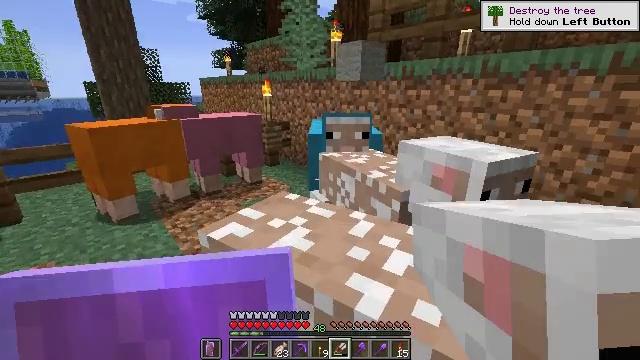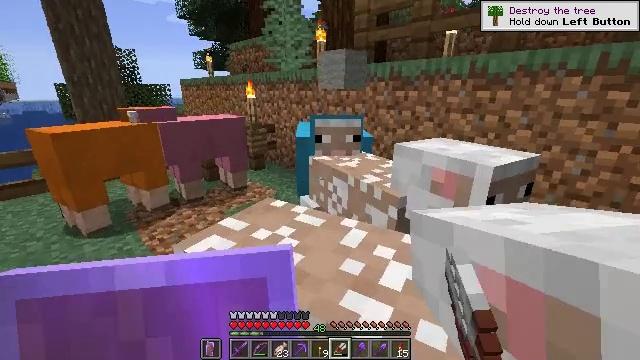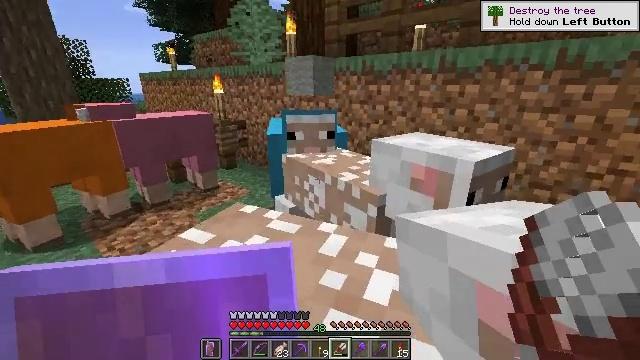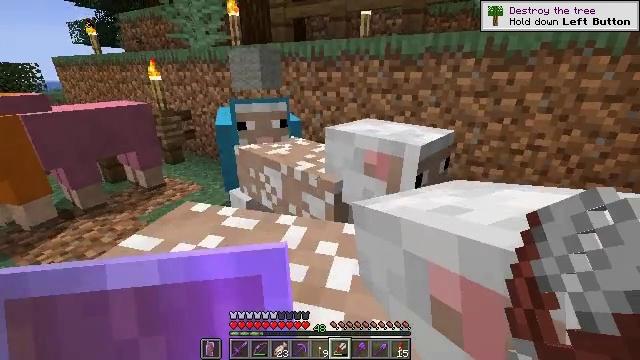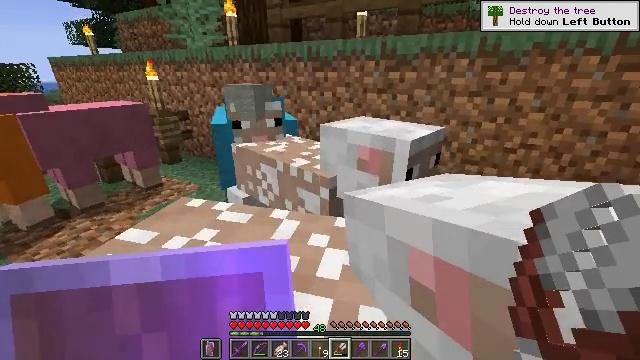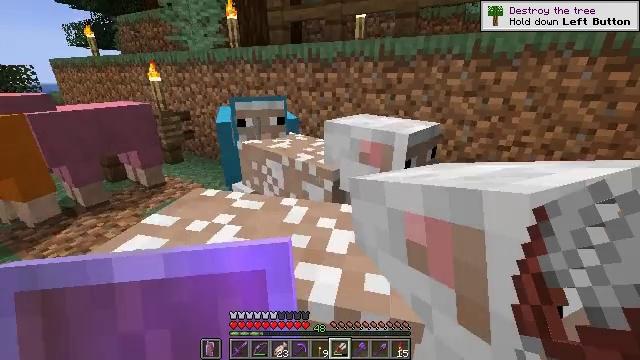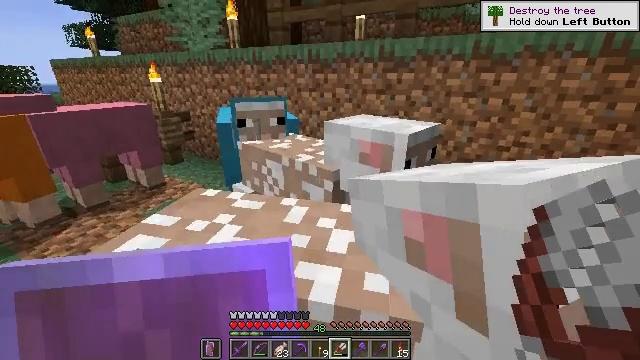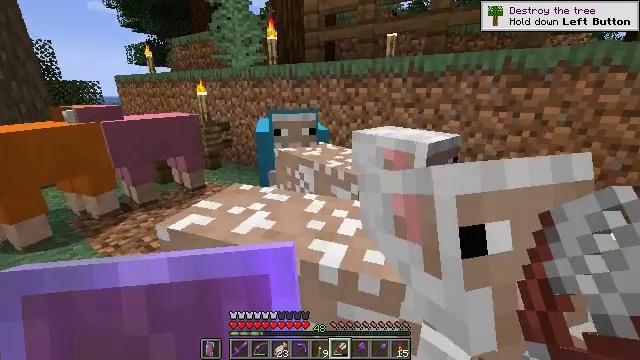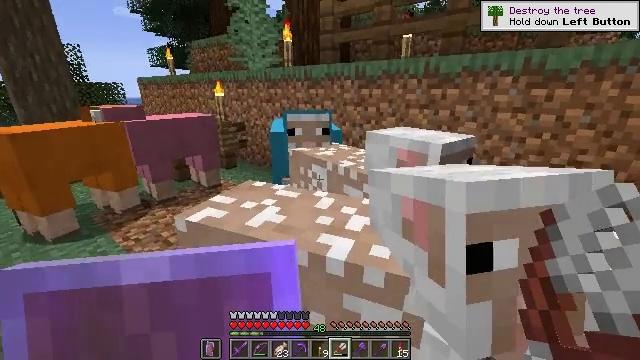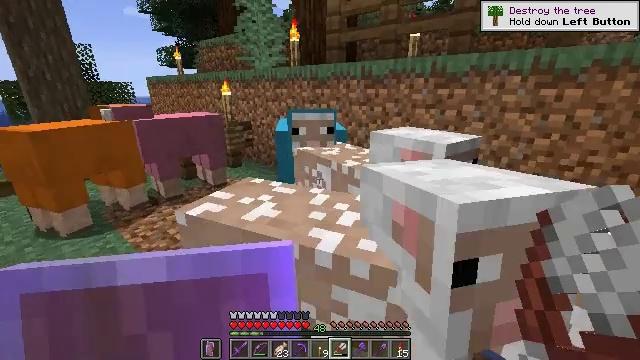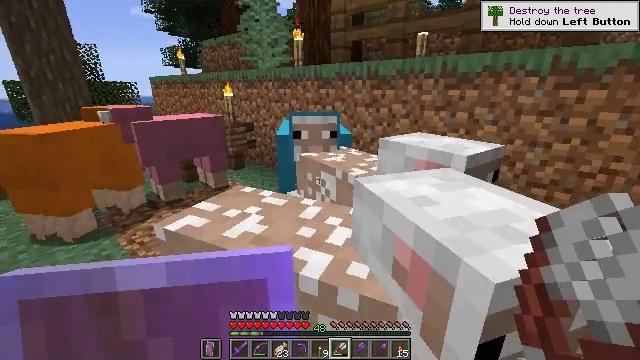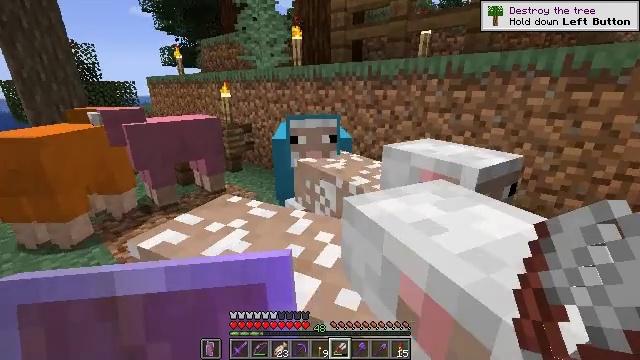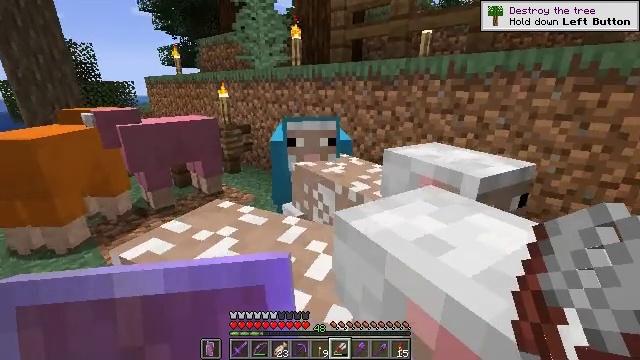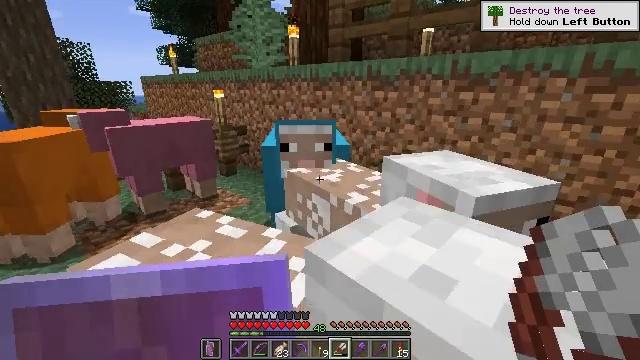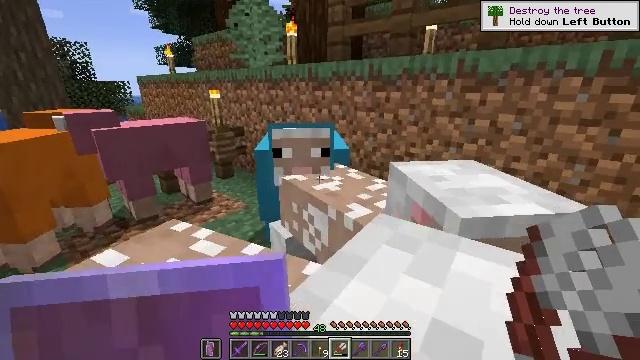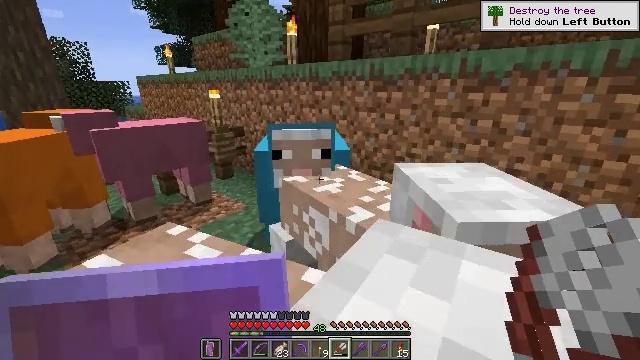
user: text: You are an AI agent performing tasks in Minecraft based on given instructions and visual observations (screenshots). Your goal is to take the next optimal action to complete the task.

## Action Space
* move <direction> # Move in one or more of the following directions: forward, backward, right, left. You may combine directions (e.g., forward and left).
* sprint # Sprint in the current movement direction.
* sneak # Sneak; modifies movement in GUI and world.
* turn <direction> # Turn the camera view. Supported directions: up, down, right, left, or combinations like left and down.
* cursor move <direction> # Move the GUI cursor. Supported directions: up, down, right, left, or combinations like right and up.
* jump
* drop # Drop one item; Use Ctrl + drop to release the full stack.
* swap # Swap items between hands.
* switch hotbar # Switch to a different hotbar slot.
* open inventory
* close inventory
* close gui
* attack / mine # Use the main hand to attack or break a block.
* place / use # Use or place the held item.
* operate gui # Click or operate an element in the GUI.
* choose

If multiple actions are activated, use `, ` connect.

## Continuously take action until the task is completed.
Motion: motion action
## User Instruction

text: craft item air
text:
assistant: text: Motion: move forward, turn right
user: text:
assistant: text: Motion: move forward, turn right and down, use / place
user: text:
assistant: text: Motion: turn right and down, use / place
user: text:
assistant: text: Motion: use / place
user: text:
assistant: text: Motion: no_op
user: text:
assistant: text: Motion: no_op
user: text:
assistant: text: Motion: turn left and up
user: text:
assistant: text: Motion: move forward, turn left, use / place
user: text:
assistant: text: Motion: move forward, turn left, use / place
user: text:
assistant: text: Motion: move forward, use / place
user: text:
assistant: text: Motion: move forward, use / place
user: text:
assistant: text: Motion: move forward
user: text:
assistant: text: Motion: move forward
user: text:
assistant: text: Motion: move forward
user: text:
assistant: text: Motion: move forward
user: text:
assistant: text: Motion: move forward
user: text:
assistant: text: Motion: move forward
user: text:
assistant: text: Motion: move forward
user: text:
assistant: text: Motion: move forward
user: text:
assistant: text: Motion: move forward, turn left and up, use / place
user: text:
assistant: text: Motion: move forward, use / place
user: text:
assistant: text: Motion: move forward, use / place
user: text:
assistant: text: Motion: move forward, use / place
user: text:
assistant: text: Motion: move forward
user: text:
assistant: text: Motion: turn right
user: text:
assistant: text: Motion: turn right and down
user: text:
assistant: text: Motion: turn right and down, use / place
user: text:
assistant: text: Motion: use / place
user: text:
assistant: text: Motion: use / place
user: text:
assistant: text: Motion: no_op